Question: So I've run a SELECT which gave me this result so far:

These two columns are from different tables I've joined together. Both are stored as Numbers. In this case "ID" is the main entity and ID_1 describes a state that "ID" can be in. A main entity can have multiple states at once and multiple entities can be in the same state at the same time.
Right now, my select shows ALL entity-state-pairs on my DB. My goal for the final result is to show the rows for any entity that does not have at least one entry with their state set to 1 or 9. In the above example, I would like the final results to show the rows with the following IDs: 62 and 82
Any idea on how to archive this?
Thanks in advance!
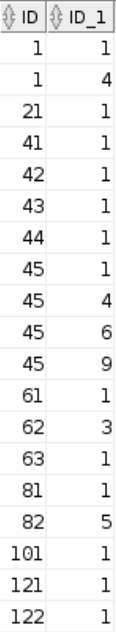
Answer: This will get the ID's from the second table where 'ID_1' is 1 or 9:
'''
SELECT ID
FROM second_table
WHERE ID_1 IN (1, 9)
'''
Using that, you can select from the first table where the ID isn't in the result set above:
'''
SELECT DISTINCT ID
FROM first_table
WHERE ID NOT IN (
SELECT ID
FROM second_table
WHERE ID_1 IN (1, 9)
);
'''
If you have a scenario where, for example, ID 63 has three records in the second table with 'ID_1' values of 3, 4 and 6, the 'SELECT DISTINCT' will make sure ID 63 only shows once in the results instead of three times.
Also see the answer from Bob Jarvis. The query is more involved but returns the same results. More importantly, it will run a lot faster for larger datasets.